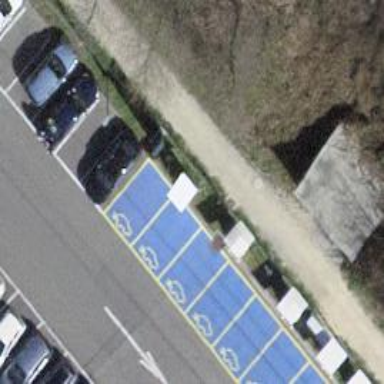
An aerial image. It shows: Charging station.